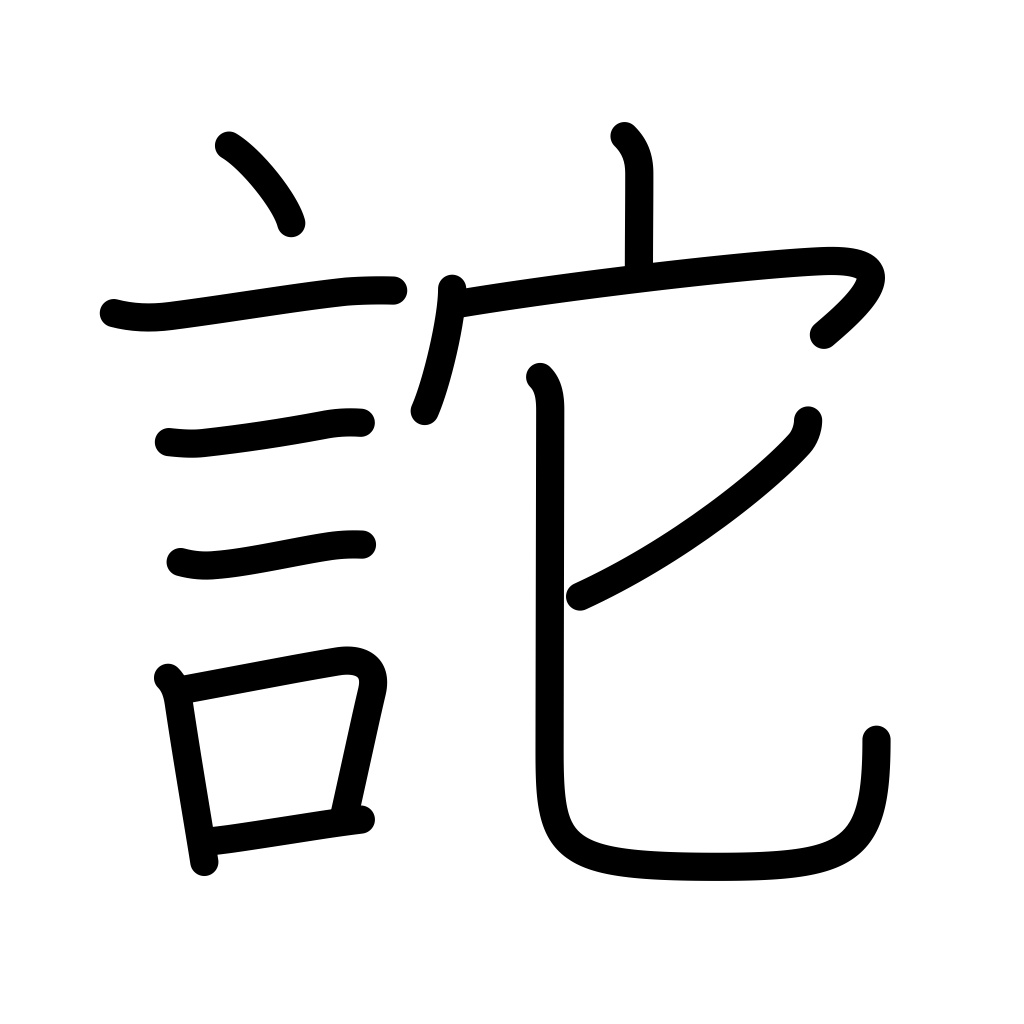
Meaning: deceive, delude